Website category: movie
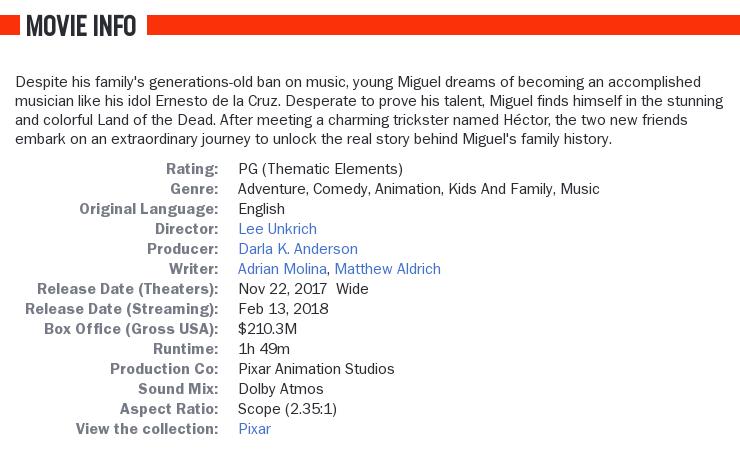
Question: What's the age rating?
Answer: PG (Thematic Elements)

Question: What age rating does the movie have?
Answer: PG (Thematic Elements)

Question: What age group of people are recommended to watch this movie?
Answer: PG (Thematic Elements)

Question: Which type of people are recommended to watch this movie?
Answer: PG (Thematic Elements)

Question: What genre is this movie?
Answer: adventure, comedy, animation, kids and family, music

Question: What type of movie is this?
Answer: adventure, comedy, animation, kids and family, music

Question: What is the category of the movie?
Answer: adventure, comedy, animation, kids and family, music

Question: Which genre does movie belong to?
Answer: adventure, comedy, animation, kids and family, music

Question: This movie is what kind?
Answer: adventure, comedy, animation, kids and family, music

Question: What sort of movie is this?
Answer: adventure, comedy, animation, kids and family, music

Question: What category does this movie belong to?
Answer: adventure, comedy, animation, kids and family, music

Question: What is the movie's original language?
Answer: English

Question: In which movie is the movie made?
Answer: English

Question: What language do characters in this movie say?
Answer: English

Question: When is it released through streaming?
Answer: Feb 13, 2018

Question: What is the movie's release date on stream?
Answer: Feb 13, 2018

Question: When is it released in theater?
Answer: Nov 22, 2017 wide

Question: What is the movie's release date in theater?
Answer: Nov 22, 2017 wide

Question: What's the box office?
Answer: $210.3M

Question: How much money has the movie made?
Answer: $210.3M

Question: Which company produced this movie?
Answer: Pixar Animation Studios

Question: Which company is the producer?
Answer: Pixar Animation Studios

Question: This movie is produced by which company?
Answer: Pixar Animation Studios

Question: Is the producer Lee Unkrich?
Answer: no

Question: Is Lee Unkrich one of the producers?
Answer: no

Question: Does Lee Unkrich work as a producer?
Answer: no

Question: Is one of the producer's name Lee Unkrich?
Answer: no

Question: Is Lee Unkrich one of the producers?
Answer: no

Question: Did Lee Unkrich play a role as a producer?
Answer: no

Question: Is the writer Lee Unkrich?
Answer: no

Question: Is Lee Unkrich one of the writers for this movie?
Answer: no

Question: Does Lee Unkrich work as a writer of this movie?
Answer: no

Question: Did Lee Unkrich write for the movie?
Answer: no

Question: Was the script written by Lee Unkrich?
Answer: no

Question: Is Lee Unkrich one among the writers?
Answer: no

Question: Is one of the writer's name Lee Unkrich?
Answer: no

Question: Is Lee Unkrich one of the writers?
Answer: no

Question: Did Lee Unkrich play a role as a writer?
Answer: no

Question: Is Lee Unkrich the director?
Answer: yes

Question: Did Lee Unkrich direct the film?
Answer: yes

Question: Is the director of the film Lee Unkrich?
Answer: yes

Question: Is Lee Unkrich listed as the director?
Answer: yes

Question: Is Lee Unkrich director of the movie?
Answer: yes

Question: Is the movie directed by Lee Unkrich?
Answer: yes

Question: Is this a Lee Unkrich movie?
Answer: yes

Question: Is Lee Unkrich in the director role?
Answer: yes

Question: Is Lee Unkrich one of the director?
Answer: yes

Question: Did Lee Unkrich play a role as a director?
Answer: yes

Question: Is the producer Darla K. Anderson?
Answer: yes

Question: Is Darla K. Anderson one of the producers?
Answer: yes

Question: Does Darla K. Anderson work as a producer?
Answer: yes

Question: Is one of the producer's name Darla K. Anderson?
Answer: yes

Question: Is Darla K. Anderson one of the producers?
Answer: yes

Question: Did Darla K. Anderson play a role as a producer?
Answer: yes

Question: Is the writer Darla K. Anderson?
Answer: no

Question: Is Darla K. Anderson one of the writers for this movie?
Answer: no

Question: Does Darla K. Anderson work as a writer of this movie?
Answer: no

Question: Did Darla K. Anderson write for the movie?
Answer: no

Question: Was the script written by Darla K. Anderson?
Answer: no

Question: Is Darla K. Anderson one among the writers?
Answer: no

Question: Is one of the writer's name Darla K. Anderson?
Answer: no

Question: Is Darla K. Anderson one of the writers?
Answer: no

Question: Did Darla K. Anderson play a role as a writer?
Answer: no

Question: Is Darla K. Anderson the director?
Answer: no